Question: It appears that styling (or HTML layout) doesn't seem to work properly for PHP recaptcha in RTL orientation (v 1.0):

Is it possible to fix this without hacking / manipulating CSS manually? I can't seem to find an option to get back RTL oriented captcha.
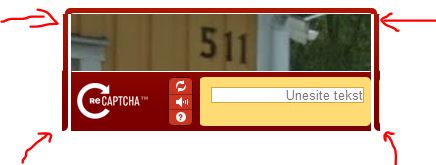
Answer: Since I couldn't fix it with CSS, here's a jQuery 'hack' that makes it look properly.
'''
/**
* Used for recaptcha in RTL orientation.
* Replaces cell td1 position inside row
* with td2's position. The problem appears with
* edges appearing improperly in RTL orientation.
* This function swaps position of td1 with td2 , thus
* correcting the edges which look
* malformed.
* @param {type} td1
* @param {type} td2
* @returns {undefined}
*/
var correctCaptchaLayout = function (td1, td2)
{
if (typeof ($(td1)) === 'undefined' ||
typeof ($(td2)) === 'undefined') {
return false;
}
var td1Html = $(td1)[0].outerHTML;
var td2Html = $(td2)[0].outerHTML;
var row = $(td1).parent();
td1.remove();
td2.remove();
row.prepend($(td2Html));
row.append($(td1Html));
return true;
}
'''
The captcha layout is fixed by calling correctCaptchaLayout() twice, once for each of the malformed row.